Field crop: maize
Growth stage: 2
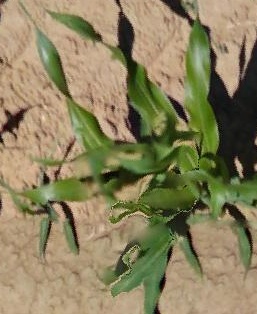
Species: maize